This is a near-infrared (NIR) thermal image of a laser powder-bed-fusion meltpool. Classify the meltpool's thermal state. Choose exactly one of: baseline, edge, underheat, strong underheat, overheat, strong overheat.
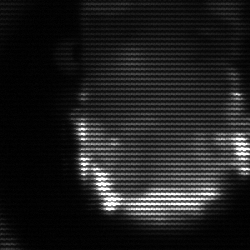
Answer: baseline